Field crop: maize
Growth stage: 2
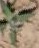
Species: atriplex